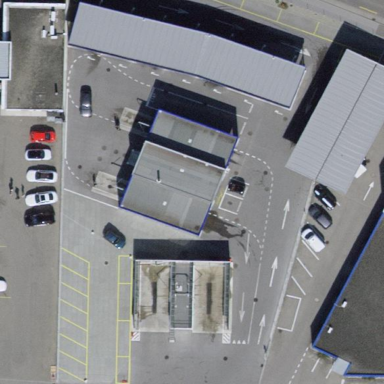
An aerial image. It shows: Building housing car wash facility.